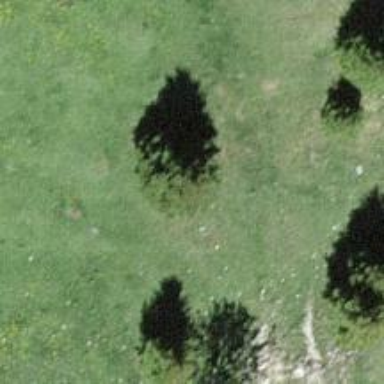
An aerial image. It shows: Needle-leaved tree in nature.